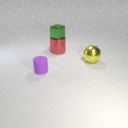
small purple rubber cylinder in front of large yellow metal sphere